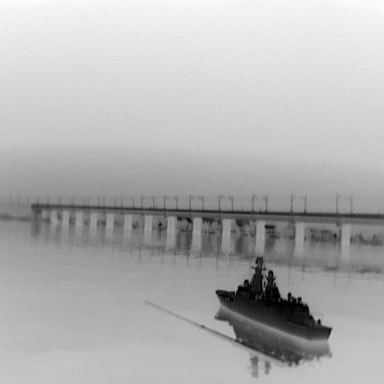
There is a warship in the infrared image.